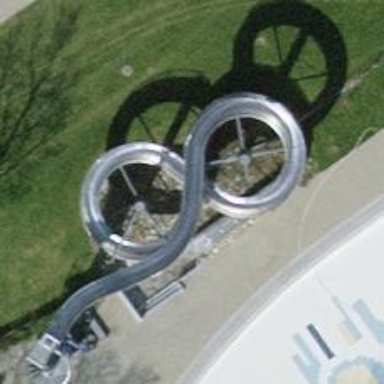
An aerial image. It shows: Water slide attraction.